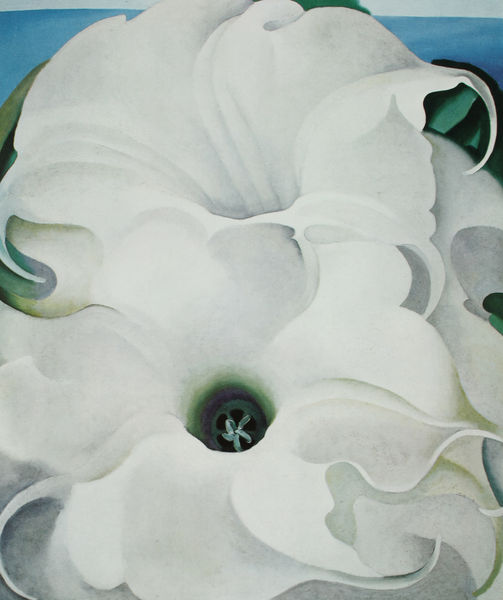
Titel: Two Jimson Weeds
Künstler: Georgia O'Keeffe
Institution: Privatsammlung
Schlagwörter: blau, blätter, schatten, wasser, weiß, grün, see, blume, blumen, grau, licht, schwarz, blüte, blüten, gewässer, windrad, kelch, blatt, abstrakt, modern, formen, blütenblätter, form, stengel, stempel, wellig, blütenblatt, kelche, keeffe, petunien, o'eeffe, propeller, georgia, o´keeffe, georgia o´keeffe